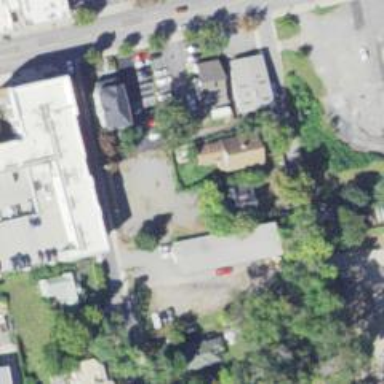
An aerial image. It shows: Alley classified as service road.